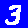
Digit: 3